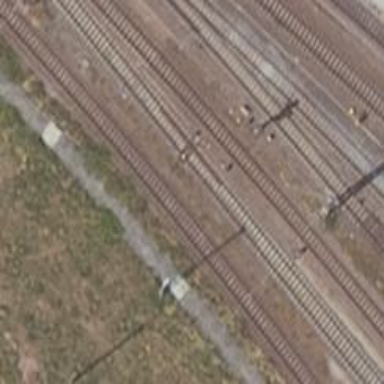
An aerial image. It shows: Railway signal.